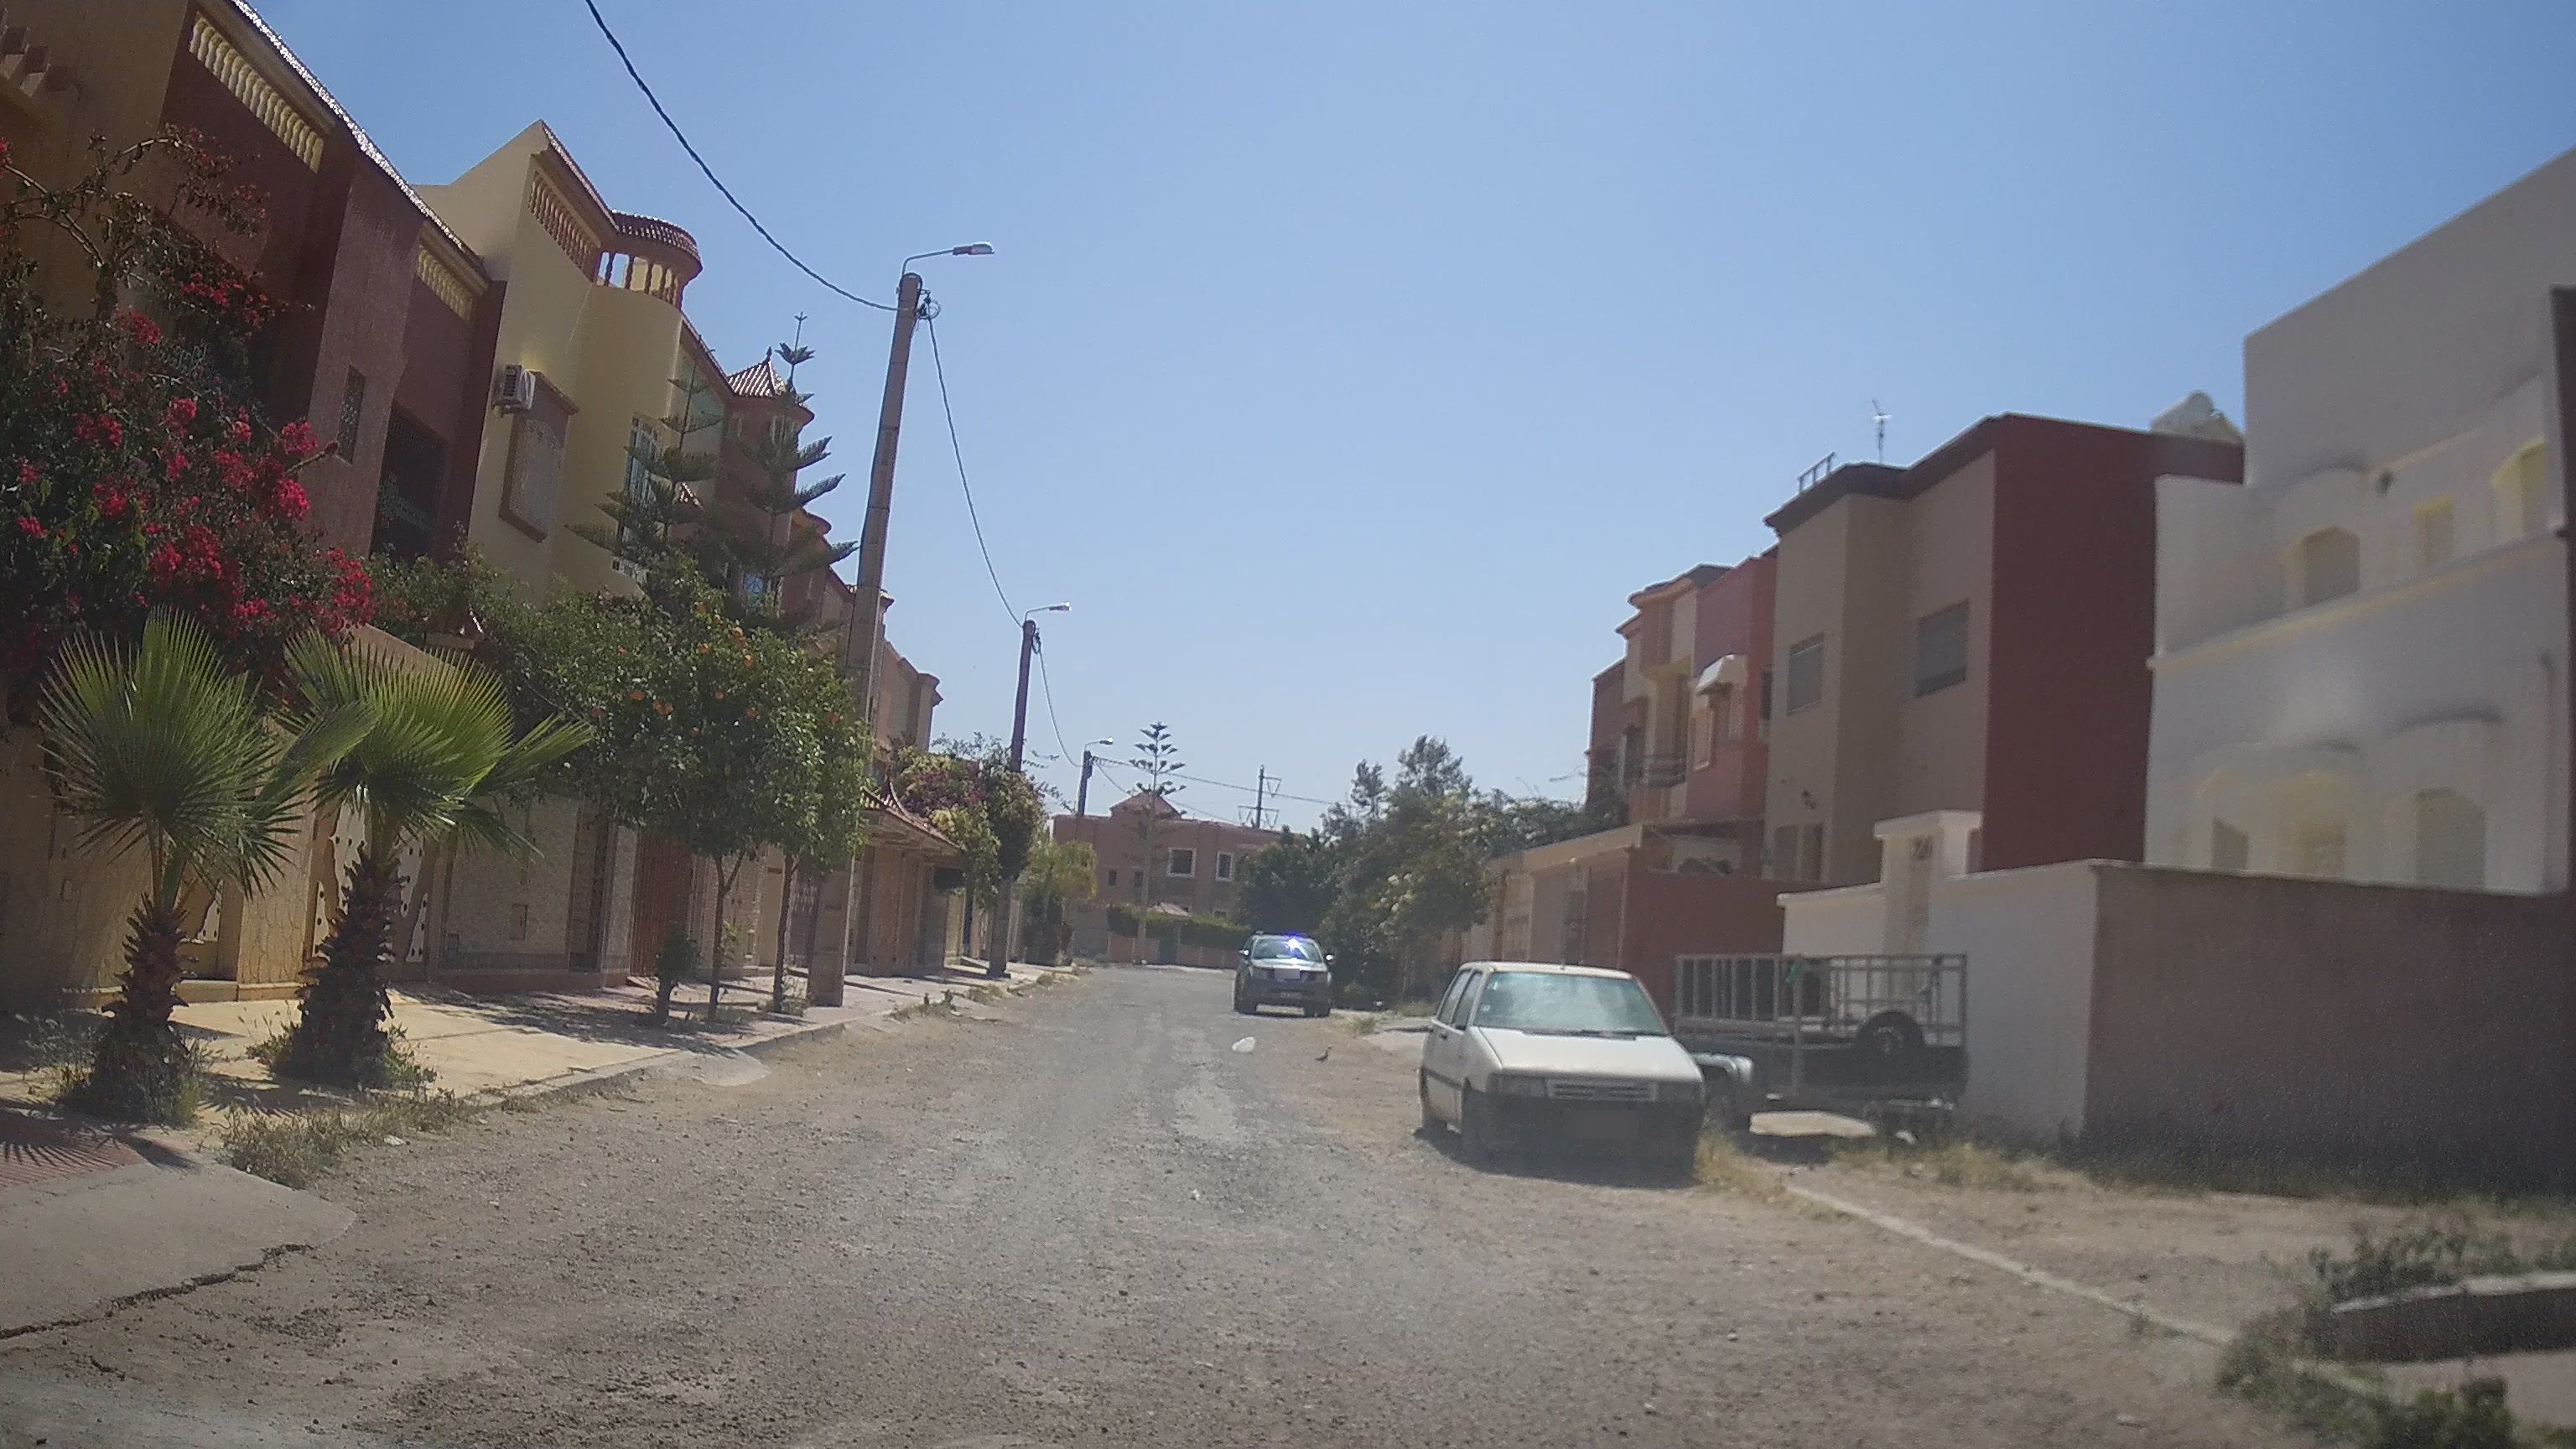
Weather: clear
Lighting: day
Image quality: good
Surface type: walking surface
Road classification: residential, track
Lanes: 2.0
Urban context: urban centre
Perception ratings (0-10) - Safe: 4.99, Lively: 7.95, Beautiful: 5.22, Boring: 5.97, Depressing: 6.36, Wealthy: 2.48